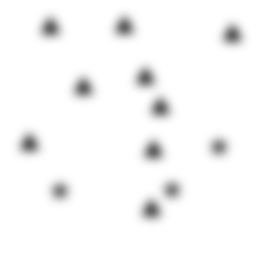
Squares: 0
Triangles: 9
Stars: 3
Total shapes: 12